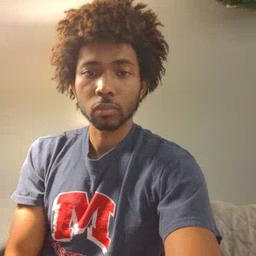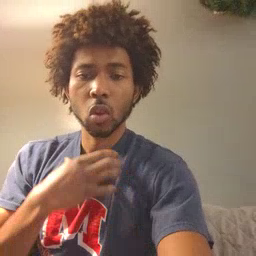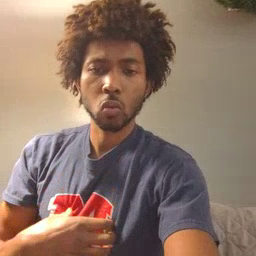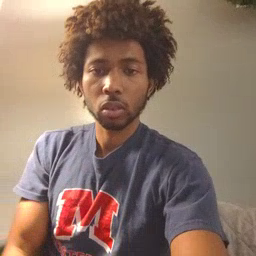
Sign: hungry